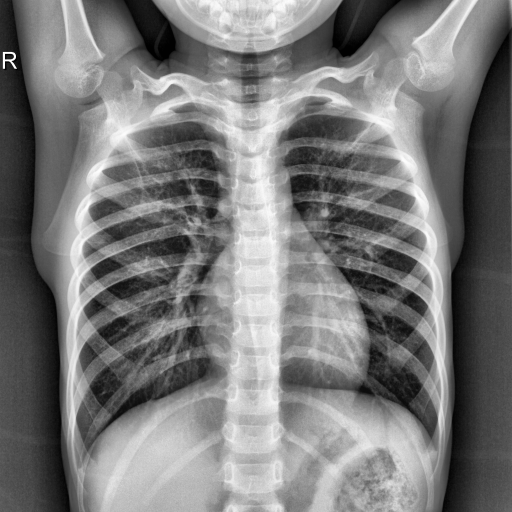
Finding: NORMAL